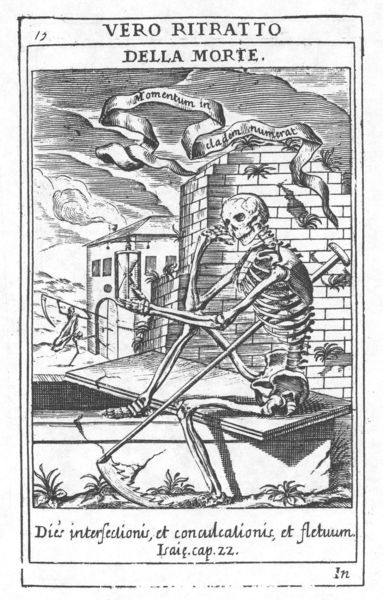
Titel: Varii e veri ritratti della Morte disegnati in immaggini, es espressi in essempii
Schlagwörter: himmel, weiß, wolken, holz, schwarz, haus, tod, tot, häuser, rauch, holzschnitt, schrift, mauer, banner, inschrift, platte, tor, knochen, buch, burg, rippen, brett, druck, sichel, stich, kupfer, illustration, skelett, sarg, grab, mauern, mittelalter, geöffnet, kupferstich, sense, skellett, morte, latein, spruchband, italienisch, schriftband, einlass, schnitter, sensenmann, sanduhr, momento mori, della, dies, tod vor dem tor, ritratto, vero, momentum